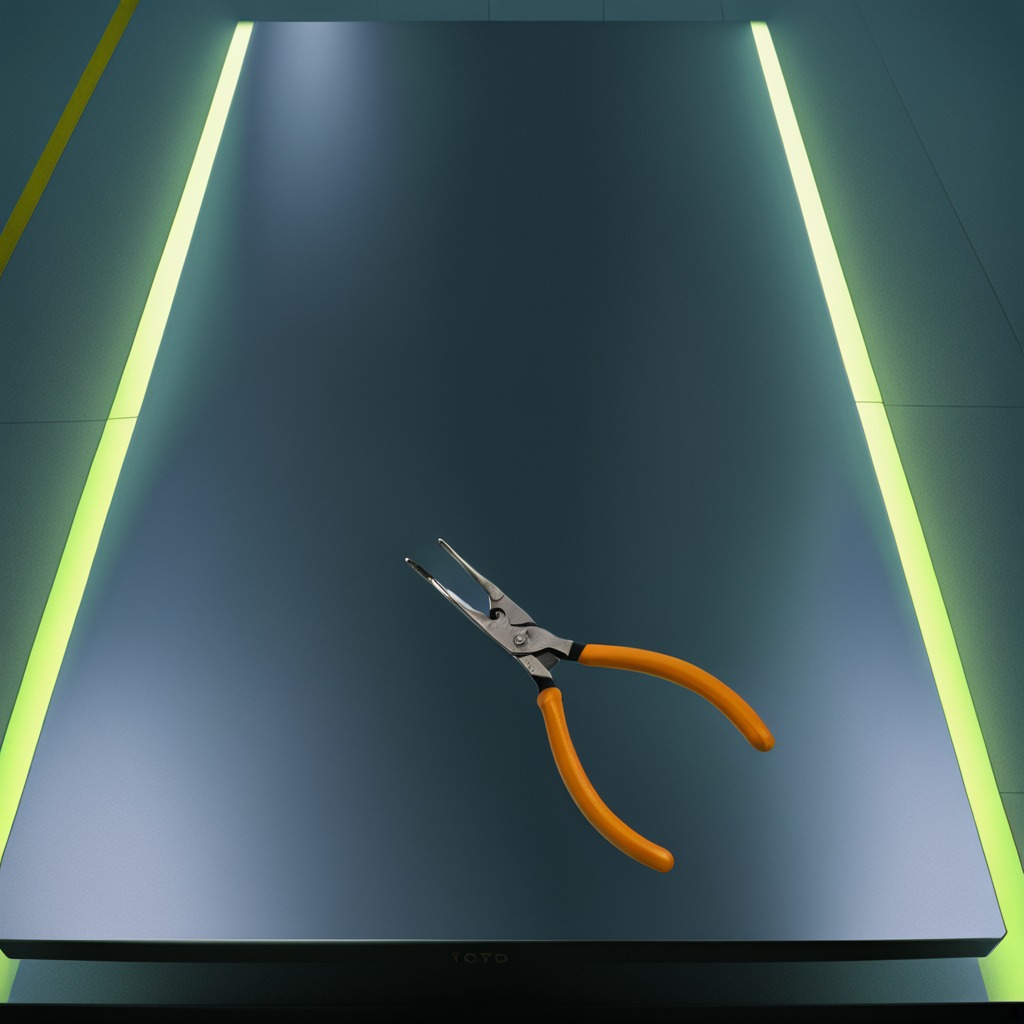
A plier lying on a table in a railway signal maintenance room lit by harsh overhead fluorescents